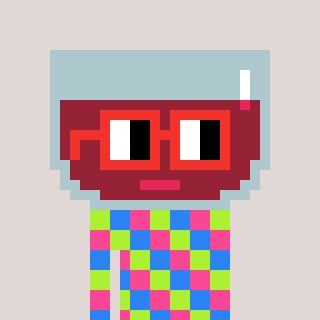
a pixel art character with square red glasses, a wine-shaped head and a grayscale-colored body on a warm background